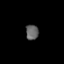
Tissue: prostate
Cell type: Epithelial cells
Senescence score: 0.3316
Nuclear area (px): 194
Mean DAPI intensity: 96.51